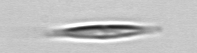
Label: pennate